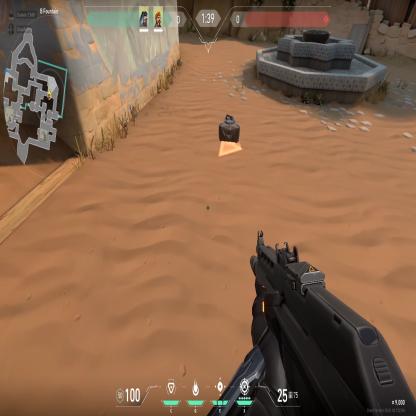
Label: dropped spike